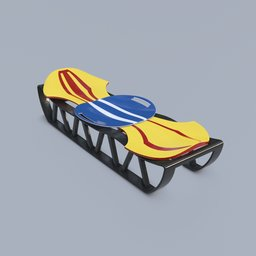
Label: mechanical